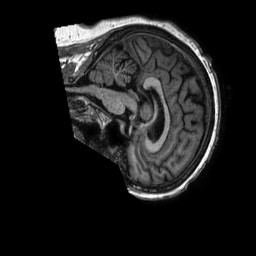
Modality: T1w
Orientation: sagittal
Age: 58
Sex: female
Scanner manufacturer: philips
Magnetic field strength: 1.5 T
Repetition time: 0.008334 s
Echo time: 0.003823 s